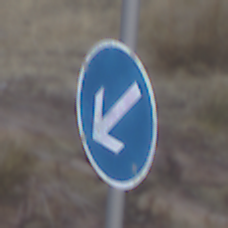
Verkehrszeichen: VorgeschriebeneVorbeifahrtLinks
Umgebung: Outdoor, Suburban
Tageszeit: SunriseSunset
Wetter: Clear
Licht: Natural
Jahreszeit: NotSpecified
Kontrast: LowContrast